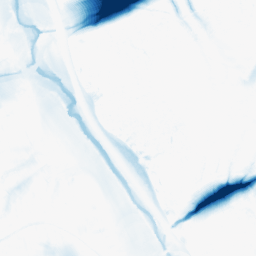
Category: morphological
Decomposition family: morphological_ellipse
Decomposition parameters: operation: closing
width: 50
height: 50
Upsampling method: quintic
Upsampling parameters: scale: 4
Upsampling scale: 4